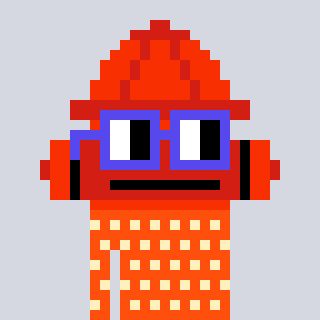
a pixel art character with square blue glasses, a fire hydrant-shaped head and a orange-colored body on a cool background